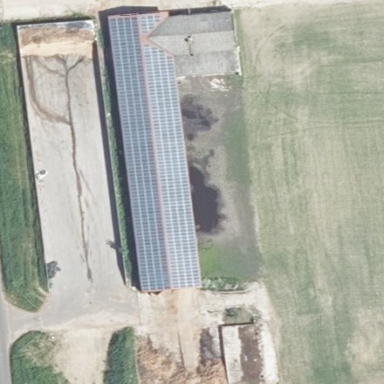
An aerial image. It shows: Farmyard area.